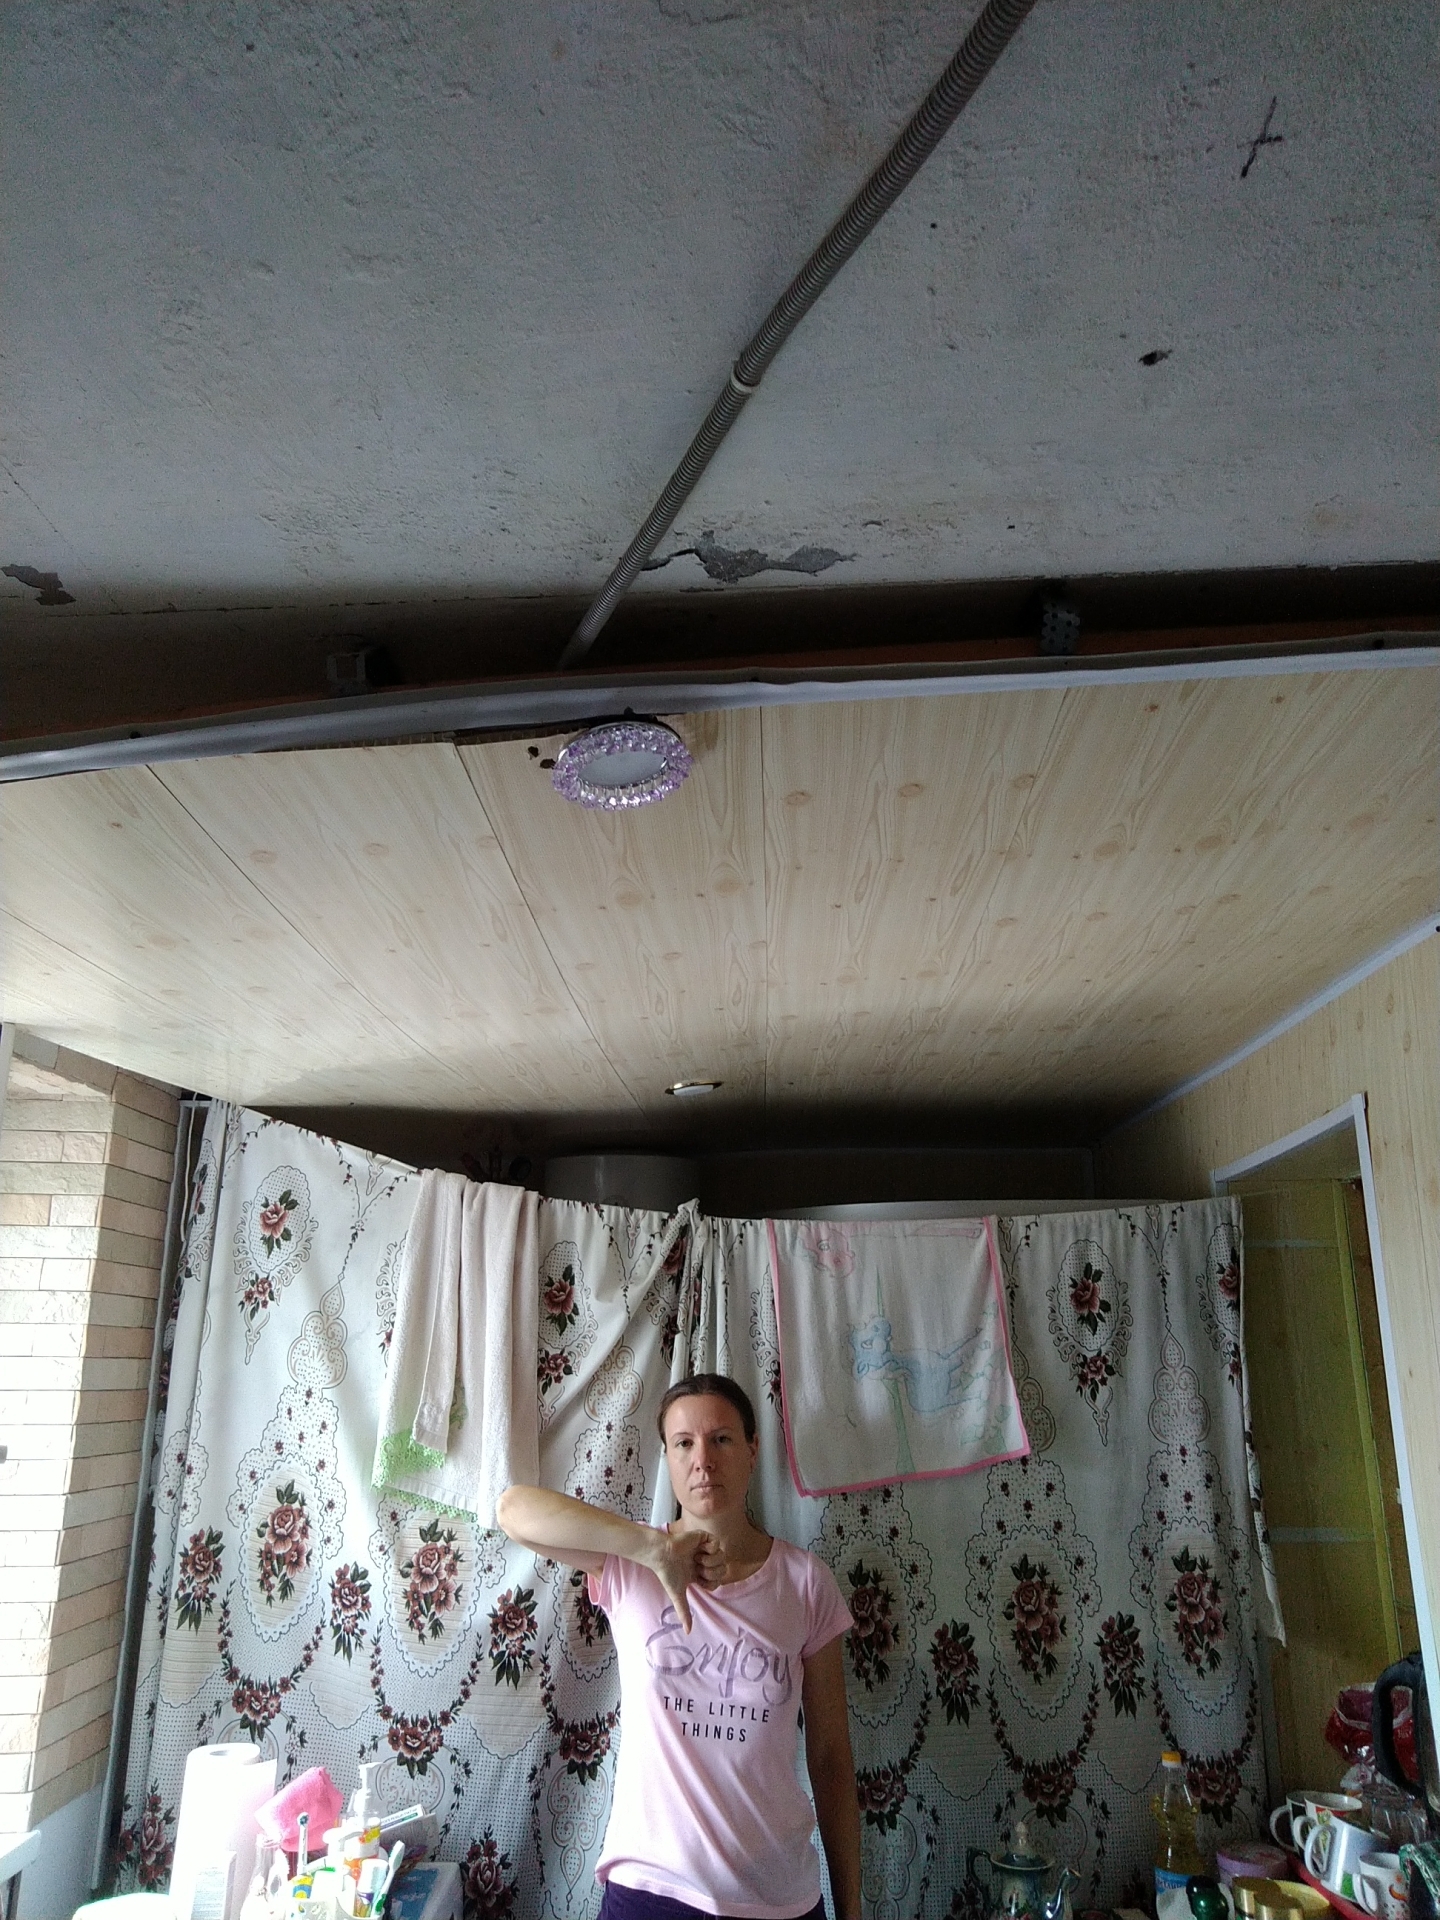
Label: noise